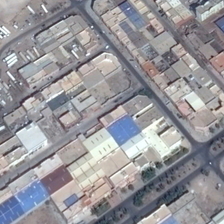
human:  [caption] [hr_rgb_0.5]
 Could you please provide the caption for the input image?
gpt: in the shown blocks  we can see factory buildings and parked trucks together with trees growing along the roads .

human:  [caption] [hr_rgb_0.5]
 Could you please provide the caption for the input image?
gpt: it is a dense industrial area seperated by straight roads .

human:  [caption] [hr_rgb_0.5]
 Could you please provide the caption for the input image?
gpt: in the shown blocks  we can see factory buildings and parked trucks together with trees growing along the roads .

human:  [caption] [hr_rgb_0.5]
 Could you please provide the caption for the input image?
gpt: a cross separates the industrial which includes some blue and brown workshops .

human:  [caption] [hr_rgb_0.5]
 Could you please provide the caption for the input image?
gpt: many industrial buildings are near a crossroads .